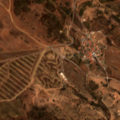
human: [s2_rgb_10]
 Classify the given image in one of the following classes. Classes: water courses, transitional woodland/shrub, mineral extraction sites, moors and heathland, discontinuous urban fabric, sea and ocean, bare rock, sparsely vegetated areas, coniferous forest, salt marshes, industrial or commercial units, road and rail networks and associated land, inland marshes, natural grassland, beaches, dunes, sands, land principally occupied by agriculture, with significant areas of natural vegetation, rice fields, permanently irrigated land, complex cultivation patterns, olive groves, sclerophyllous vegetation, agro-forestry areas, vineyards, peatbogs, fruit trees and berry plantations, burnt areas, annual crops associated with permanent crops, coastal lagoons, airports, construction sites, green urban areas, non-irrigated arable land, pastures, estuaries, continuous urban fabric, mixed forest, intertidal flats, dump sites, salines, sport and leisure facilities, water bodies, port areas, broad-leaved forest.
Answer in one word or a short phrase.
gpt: non-irrigated arable land, complex cultivation patterns, agro-forestry areas, natural grassland, transitional woodland/shrub